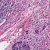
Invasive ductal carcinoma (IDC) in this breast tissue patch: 1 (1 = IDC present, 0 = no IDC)